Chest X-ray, PA view. Patient: 20 years old, sex M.
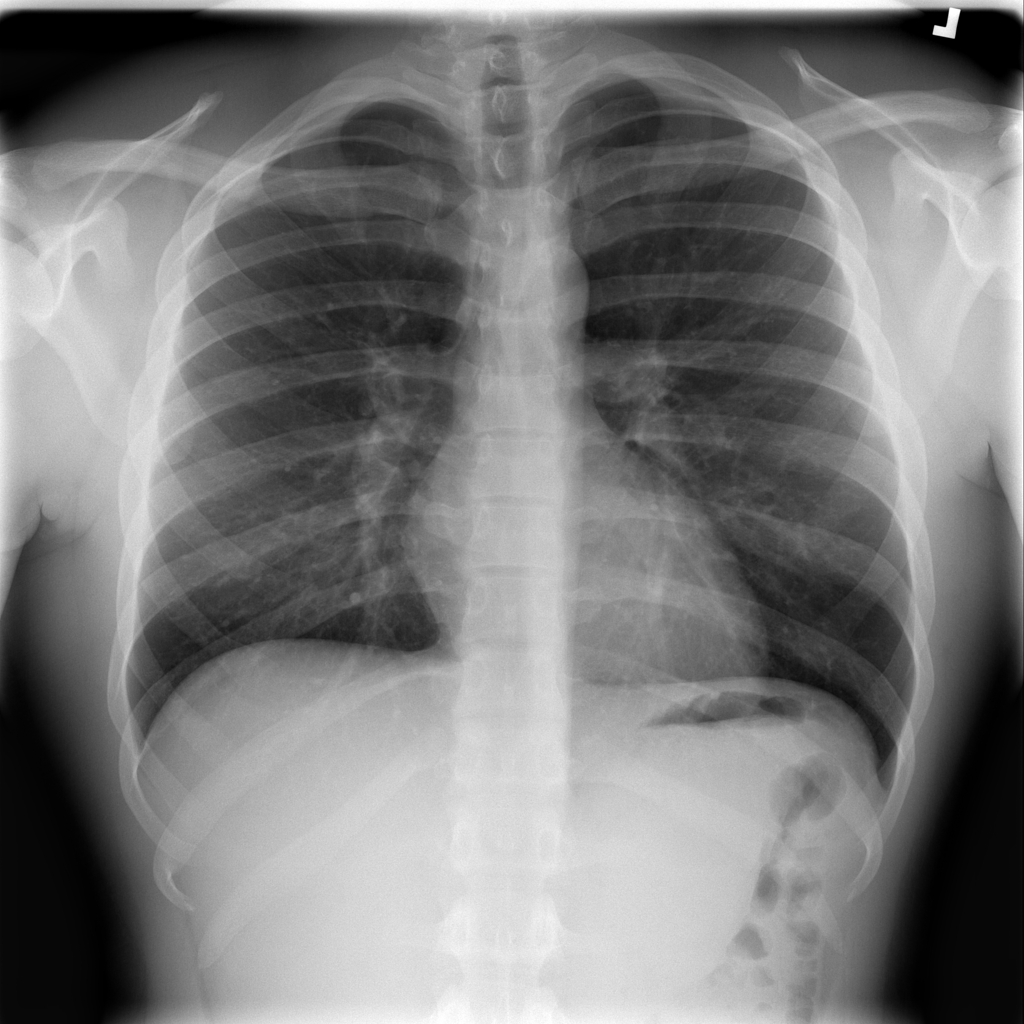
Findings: Infiltration